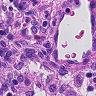
Metastatic tissue present: no